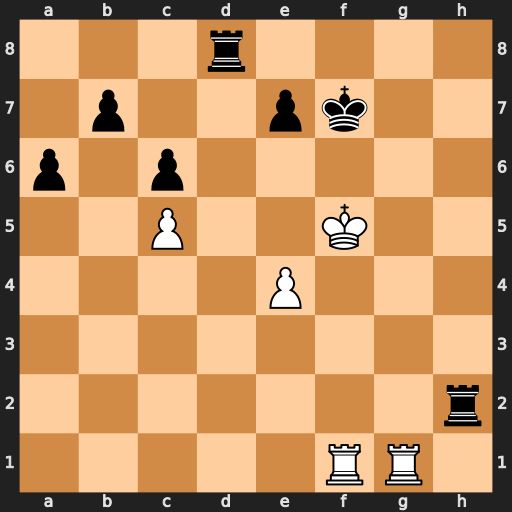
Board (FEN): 3r4/1p2pk2/p1p5/2P2K2/4P3/8/7r/5RR1
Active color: w
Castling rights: -
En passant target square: -
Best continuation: Ke5+ Ke8 Rg8+ Kd7 Rd1+